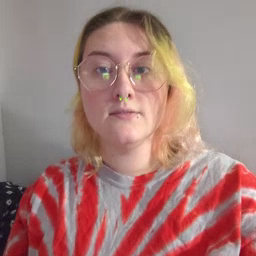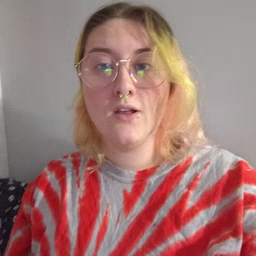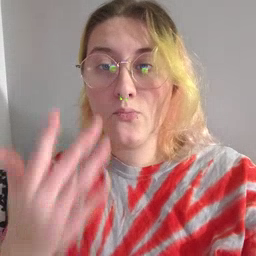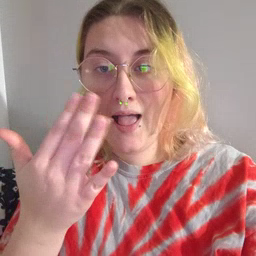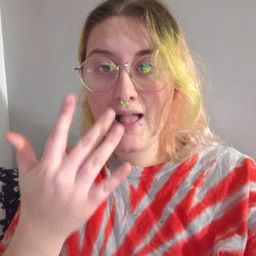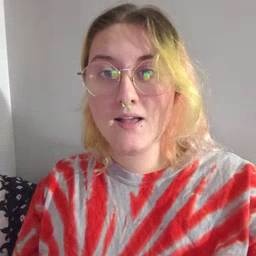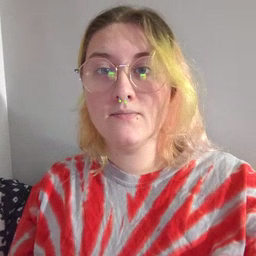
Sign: wait